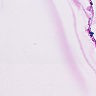
Metastatic tissue present: no